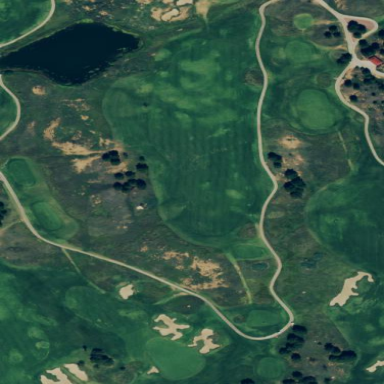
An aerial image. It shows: Golf fairway surrounded by grass.